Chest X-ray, AP view. Patient: 38 years old, sex M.
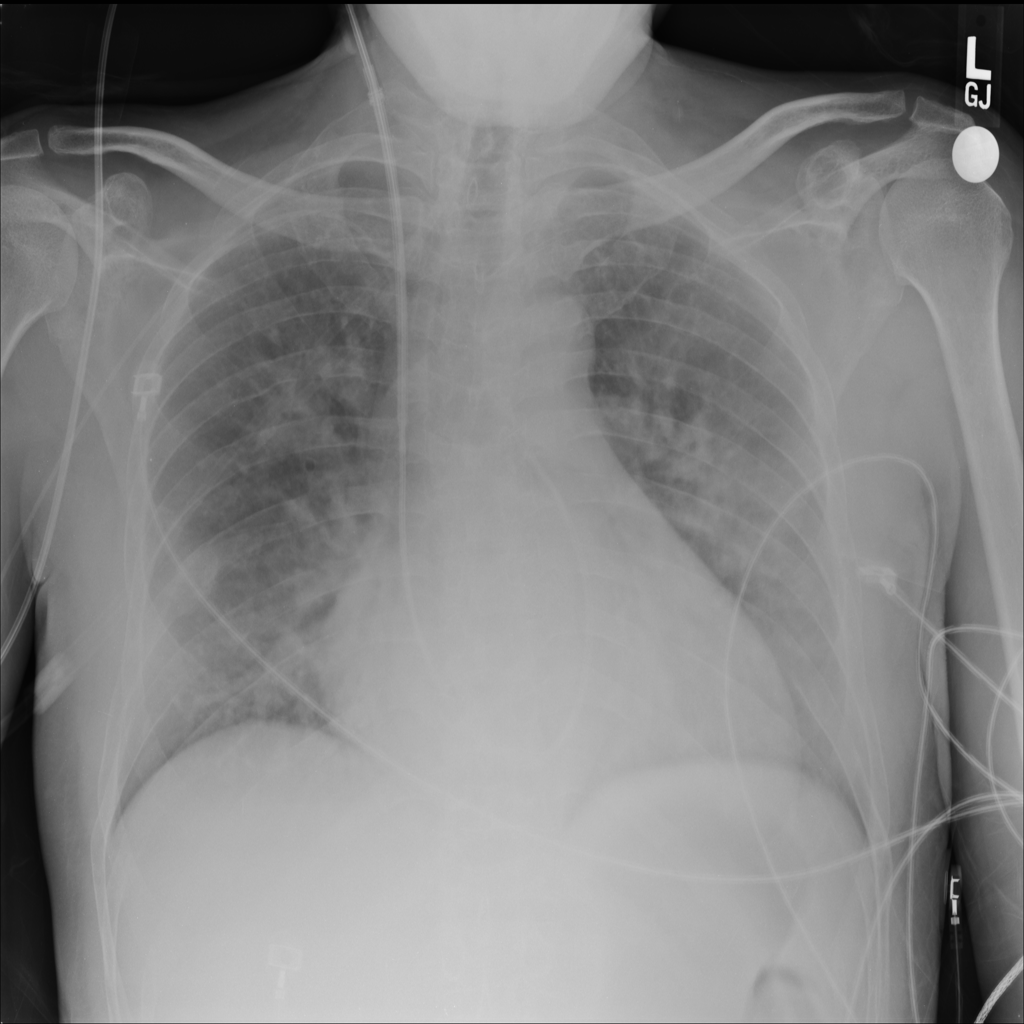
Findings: Infiltration